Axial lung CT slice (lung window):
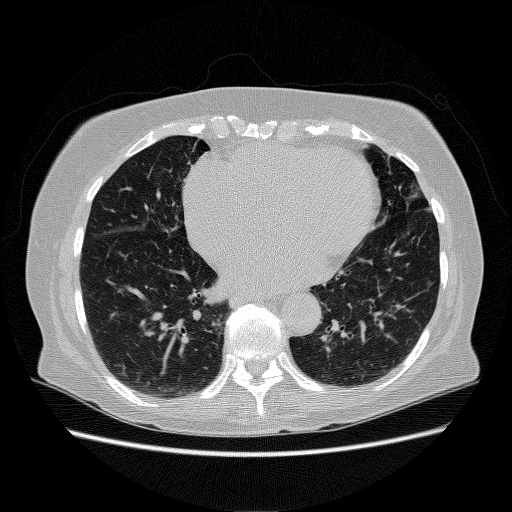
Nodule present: no